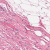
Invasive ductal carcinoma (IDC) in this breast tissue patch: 0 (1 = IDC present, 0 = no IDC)